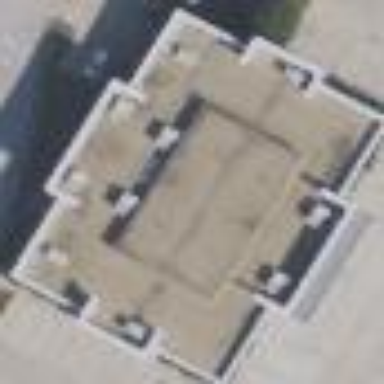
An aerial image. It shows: Building.